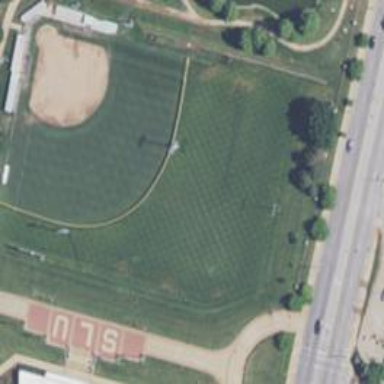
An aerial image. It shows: Baseball pitch for leisure and sports activities.